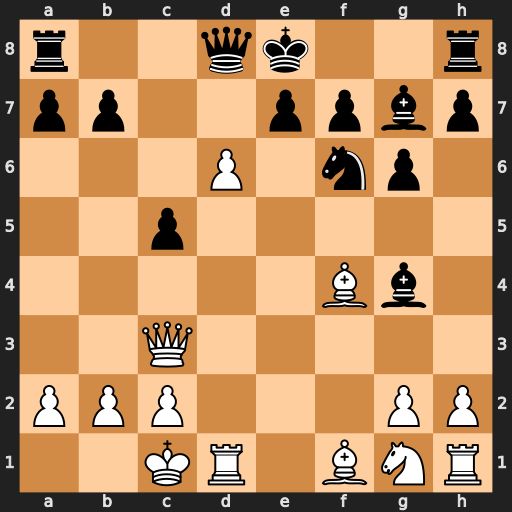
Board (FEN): r2qk2r/pp2ppbp/3P1np1/2p5/5Bb1/2Q5/PPP3PP/2KR1BNR
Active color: w
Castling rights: kq
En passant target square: -
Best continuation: Bb5+ Kf8 dxe7+ Qxe7 Bd6